Question: I'm using Google maps for a new project, but my map gets weird when I open an 'infoWindow'.
See the picture below:

Does anyone recognize this problem?
'''
$(document).ready(function(){
function initialize() {
var myLatlng = new google.maps.LatLng(59.398554, 5.486206);
var mapOptions = {
draggable: true,
zoomControl: true,
mapTypeControlOptions: {
mapTypeIds: [google.maps.MapTypeId.ROADMAP, google.maps.MapTypeId.HYBRID]
}, // here's the array of controls
disableDefaultUI: true, // a way to quickly hide all controls
scrollwheel: false,
zoom: 13,
center: myLatlng,
mapTypeId: google.maps.MapTypeId.ROADMAP
}
var map = new google.maps.Map(document.getElementById("map_canvas"), mapOptions);
var contentString = '<div id="content">'+
'<div id="siteNotice">'+
'</div>'+
'<h2 id="firstHeading" class="firstHeading">FjorSilkeBris</h2>'+
'<div id="bodyContent">'+
'<p>Forland, 5570 Aksdal</p>'+
'<p>481 49 246 (Mobil)</p>'+
'<p>Facebook: <a href="https://www.facebook.com/FjorSilkeBris">FjorSilkeBris pa facebook.</a></p>'+
'</div>'+
'</div>';
var infowindow = new google.maps.InfoWindow({
content: contentString
});
var marker = new google.maps.Marker({
position: myLatlng,
map: map,
title:"Fjorsilkebris"
});
google.maps.event.addListener(marker, 'click', function() {
infowindow.open(map,marker);
});
};
window.onload = function () {
initialize();
}
});
'''
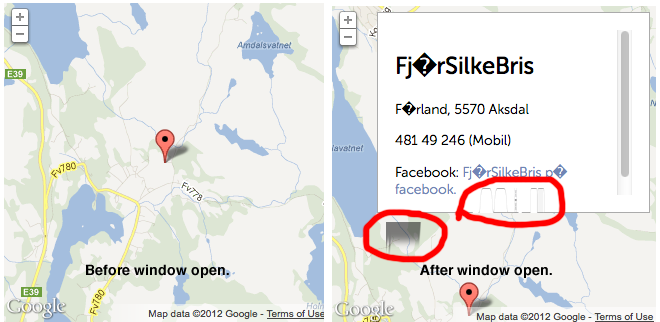
Answer: I had the same problem.
The problem is, some CSS on your page is most likely setting the 'img' element's 'max-width' property to 100%. This breaks the infowindow's css on the map.
What you can do is override the img max-width of your map's canvas div example:
'''
#divMap img { max-width: none; }
'''
This worked for me